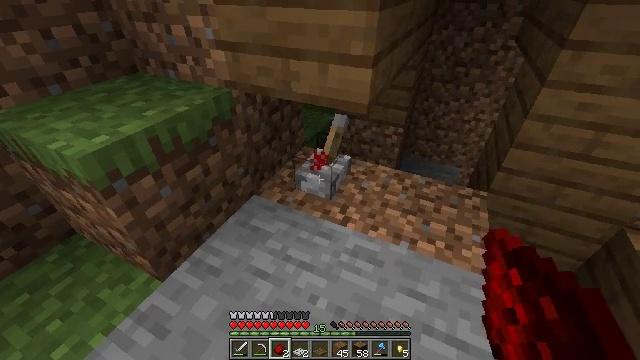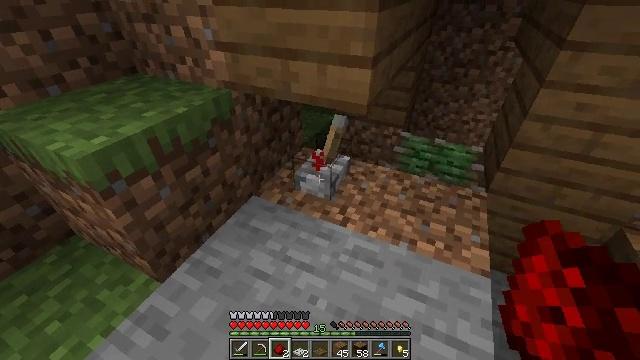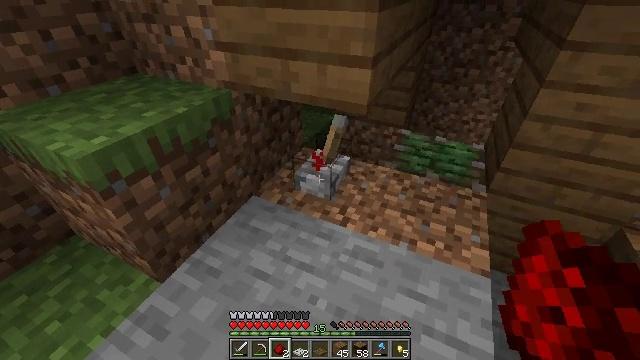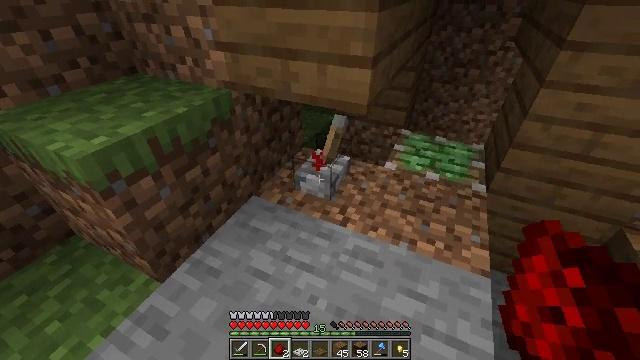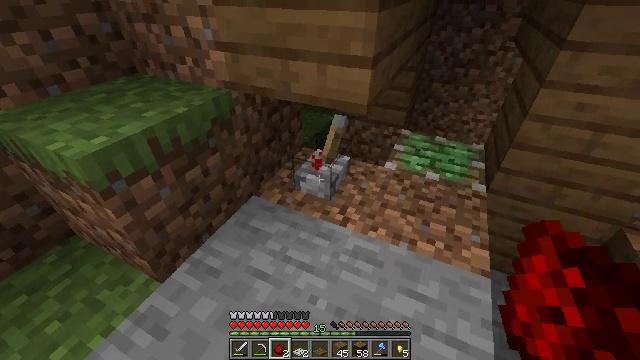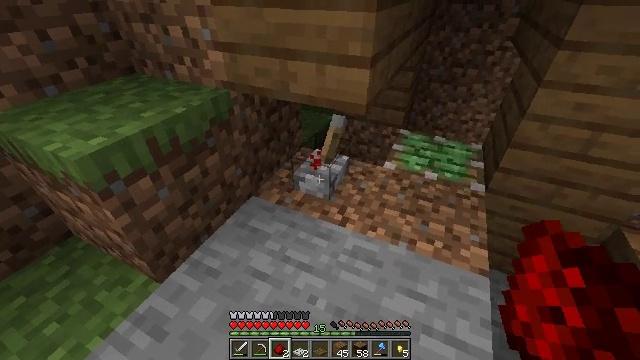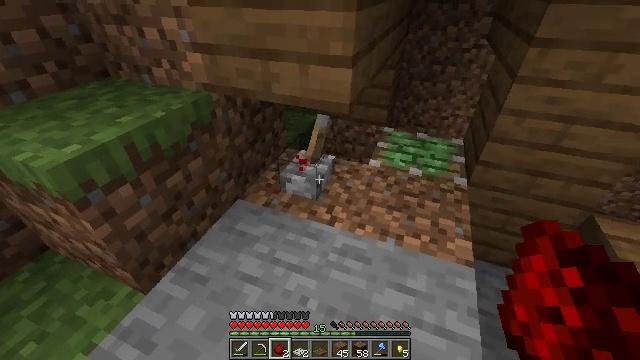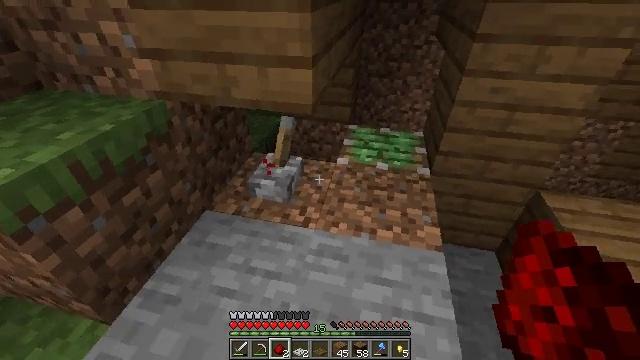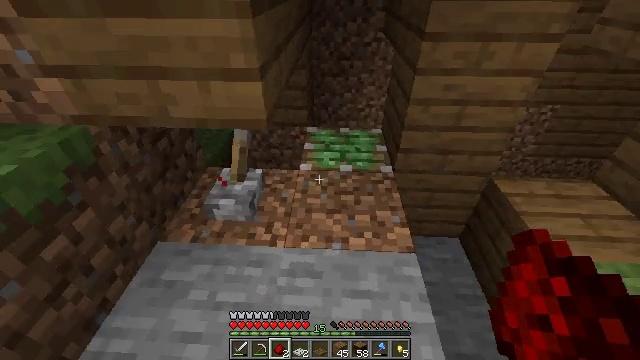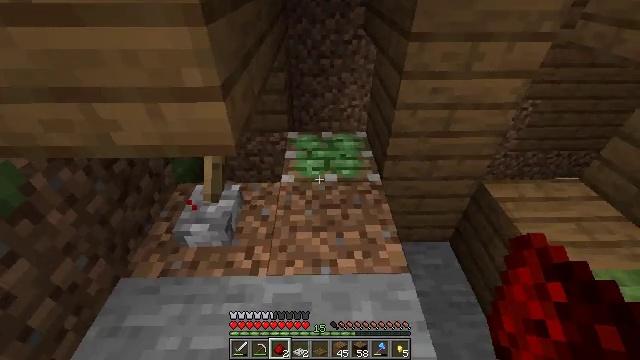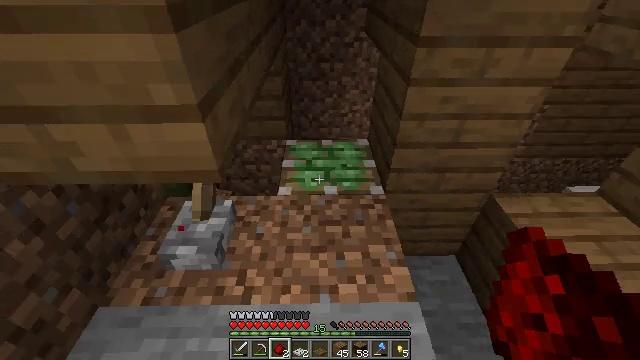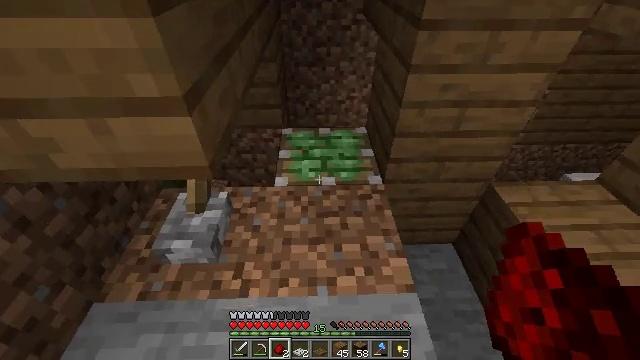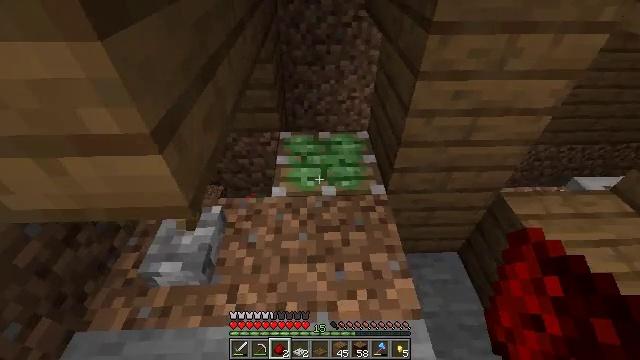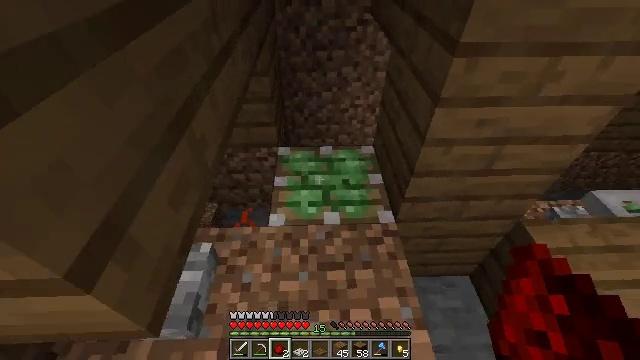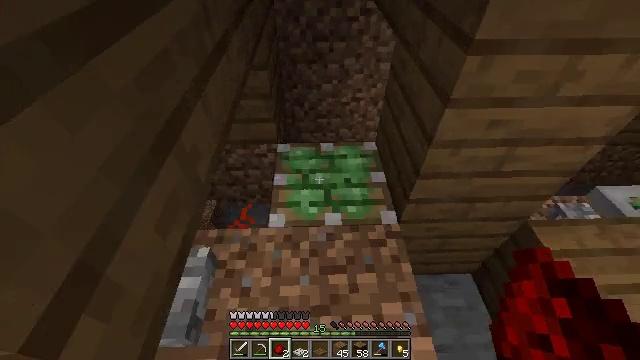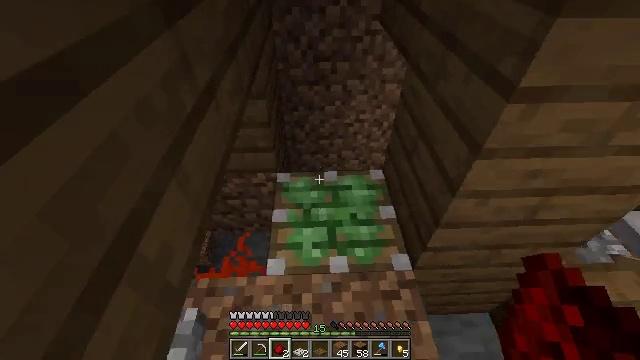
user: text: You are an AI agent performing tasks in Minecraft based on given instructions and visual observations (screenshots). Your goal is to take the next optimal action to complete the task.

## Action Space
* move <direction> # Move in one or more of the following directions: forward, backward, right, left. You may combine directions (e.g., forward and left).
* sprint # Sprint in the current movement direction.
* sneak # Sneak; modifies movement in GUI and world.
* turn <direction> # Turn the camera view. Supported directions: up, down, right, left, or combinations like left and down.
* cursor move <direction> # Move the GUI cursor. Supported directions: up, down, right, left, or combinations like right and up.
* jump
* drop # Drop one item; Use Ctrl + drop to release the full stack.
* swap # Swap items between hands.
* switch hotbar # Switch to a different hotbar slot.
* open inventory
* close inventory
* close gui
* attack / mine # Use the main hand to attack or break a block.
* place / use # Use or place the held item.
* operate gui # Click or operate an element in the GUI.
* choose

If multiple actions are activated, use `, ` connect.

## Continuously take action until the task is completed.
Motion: motion action
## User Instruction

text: Gather the lever into your inventory.
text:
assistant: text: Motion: no_op
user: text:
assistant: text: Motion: no_op
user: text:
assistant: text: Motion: no_op
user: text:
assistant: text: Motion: no_op
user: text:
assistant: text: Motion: no_op
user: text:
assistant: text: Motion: turn right
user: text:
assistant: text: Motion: move forward, turn right
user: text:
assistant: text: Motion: move forward, turn right
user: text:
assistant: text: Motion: move forward, turn right and down
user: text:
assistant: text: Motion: move forward
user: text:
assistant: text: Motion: move forward, turn down
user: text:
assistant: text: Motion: move forward, turn down
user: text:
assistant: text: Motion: move forward
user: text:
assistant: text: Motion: move forward, turn down
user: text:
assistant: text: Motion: move forward, turn up
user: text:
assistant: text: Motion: move forward
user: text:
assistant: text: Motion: move forward
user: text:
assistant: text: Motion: move forward
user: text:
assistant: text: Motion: move forward, turn left and down
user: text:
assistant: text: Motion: turn left and down
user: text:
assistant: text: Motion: turn left and down
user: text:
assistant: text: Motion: turn left and down
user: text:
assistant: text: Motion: turn left and down
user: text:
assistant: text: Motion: turn left and down
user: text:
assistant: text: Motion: turn left and down
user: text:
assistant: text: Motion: turn left
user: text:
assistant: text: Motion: no_op
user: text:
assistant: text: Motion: no_op
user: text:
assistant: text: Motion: no_op
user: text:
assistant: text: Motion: move back, turn right